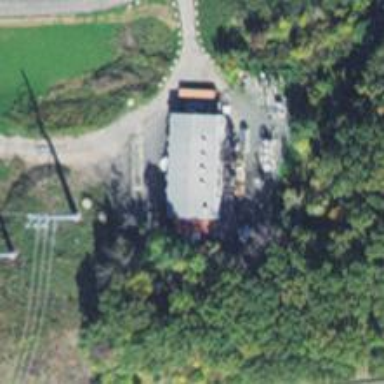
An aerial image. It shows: Generator for power supply.